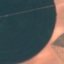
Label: AnnualCrop